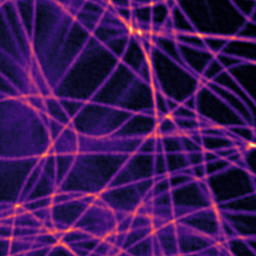
Label: Super-resolution Microtubules image